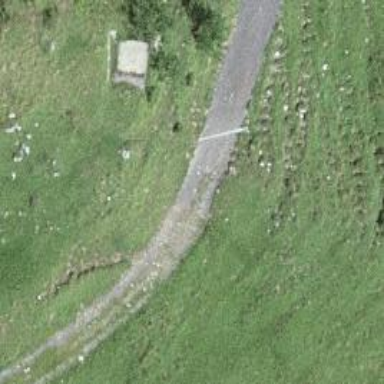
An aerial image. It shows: Track road with grade 4 track type. The piste grooming is classic for hiking.